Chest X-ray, AP view. Patient: 28 years old, sex M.
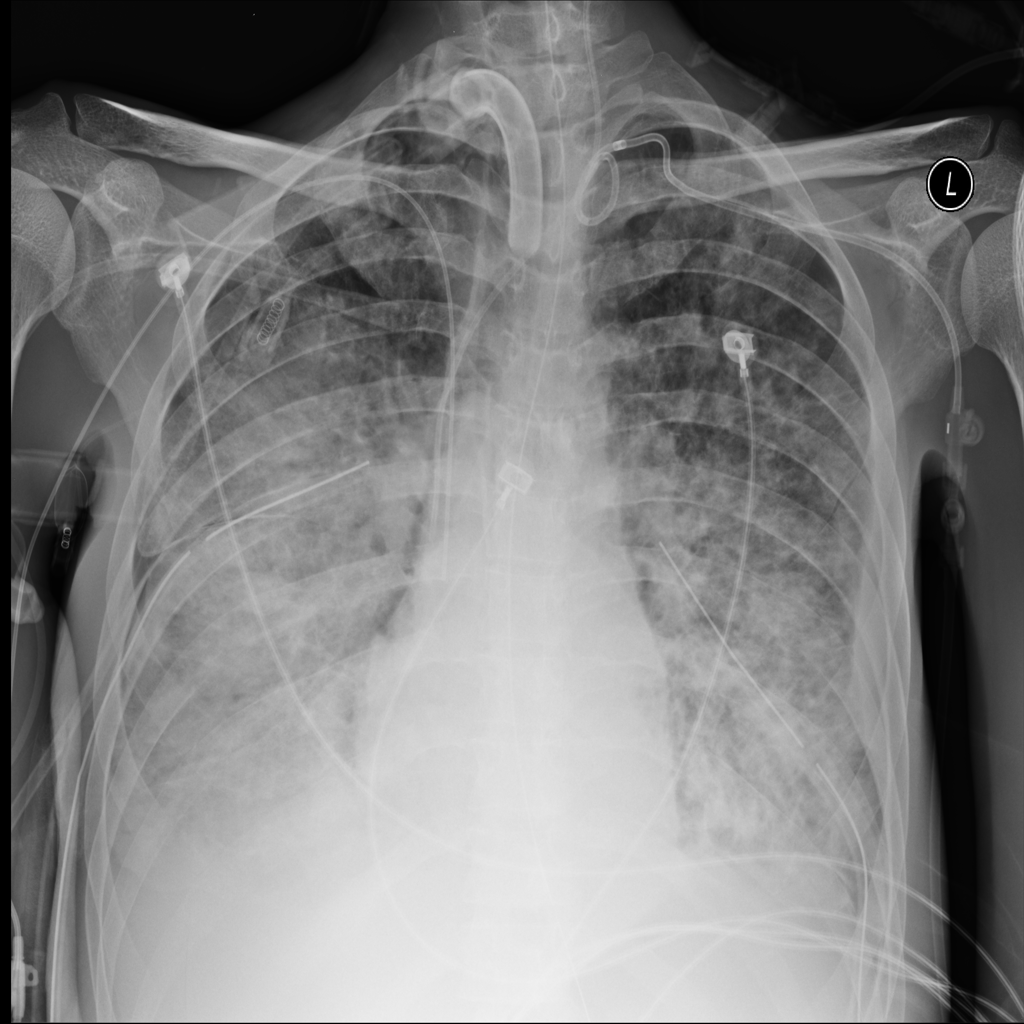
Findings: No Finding